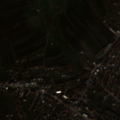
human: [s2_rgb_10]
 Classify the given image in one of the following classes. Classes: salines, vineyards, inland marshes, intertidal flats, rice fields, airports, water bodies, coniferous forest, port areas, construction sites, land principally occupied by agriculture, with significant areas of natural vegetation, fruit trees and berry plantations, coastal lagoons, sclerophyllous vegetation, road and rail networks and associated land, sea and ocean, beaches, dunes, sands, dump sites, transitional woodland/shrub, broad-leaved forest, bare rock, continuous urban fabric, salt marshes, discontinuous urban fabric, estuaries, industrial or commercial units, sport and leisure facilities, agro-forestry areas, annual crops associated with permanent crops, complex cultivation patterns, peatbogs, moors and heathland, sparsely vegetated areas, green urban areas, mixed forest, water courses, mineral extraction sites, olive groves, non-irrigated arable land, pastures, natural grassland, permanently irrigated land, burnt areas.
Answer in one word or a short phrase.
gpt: discontinuous urban fabric, complex cultivation patterns, land principally occupied by agriculture, with significant areas of natural vegetation